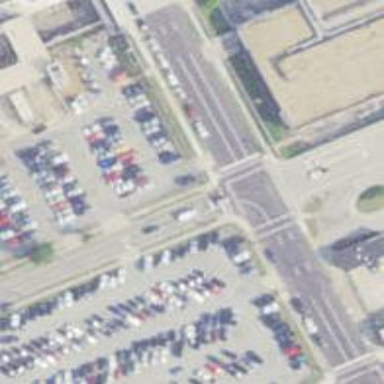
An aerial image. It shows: Footway with marked crossing lines.